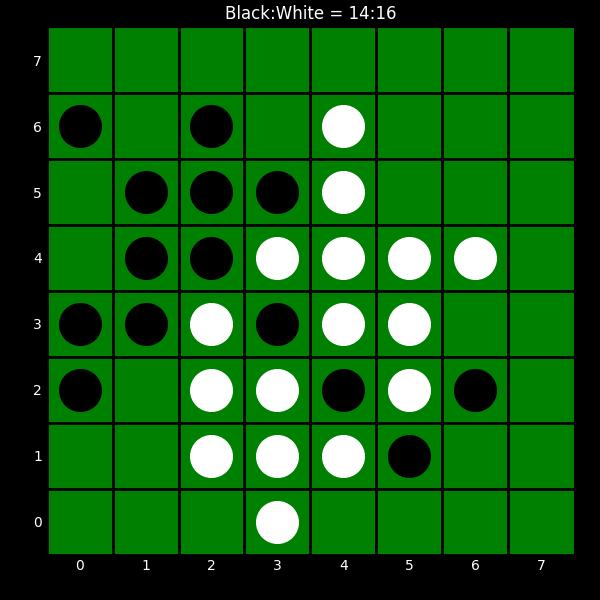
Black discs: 14
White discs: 16